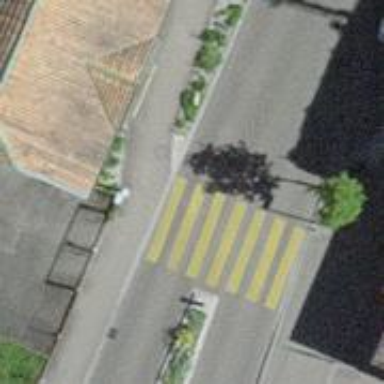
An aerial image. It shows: Residential road with asphalt surface. There are sidewalks on both sides of the road.